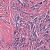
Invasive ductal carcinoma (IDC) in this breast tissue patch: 1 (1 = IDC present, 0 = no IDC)